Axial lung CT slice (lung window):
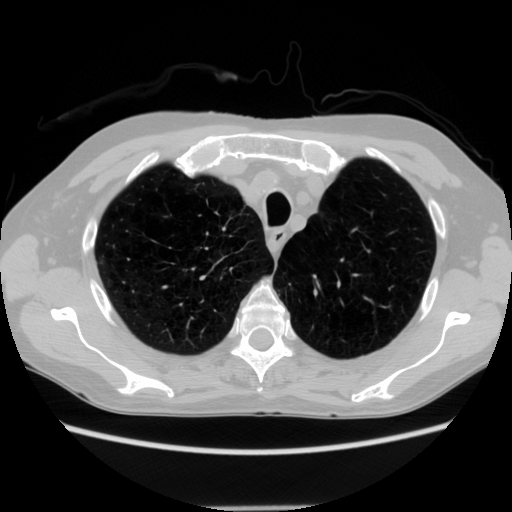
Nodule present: no